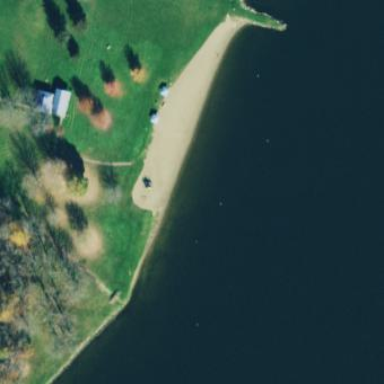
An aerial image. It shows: Beautiful beach with natural surroundings.